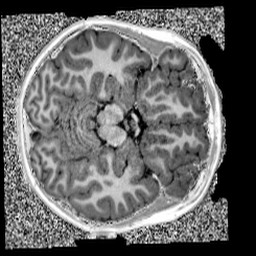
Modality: UNIT1
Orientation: axial
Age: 9
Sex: female
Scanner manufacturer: siemens
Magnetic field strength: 3 T
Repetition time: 4 s
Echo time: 0.00299 s